Question: I already have made a new font to create the barcode in my Smartform. But now the next step.
How can I create a barcode with a horizontal line trough it?
Example:

Hope anyone could help me. I'm pretty stuck here.
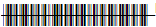
Answer: i don't think there is a strikethrough option for the fonts.
if the barcode is always present at the same place, and nearly occupy the same place, you could use one of the following method
- -
regards